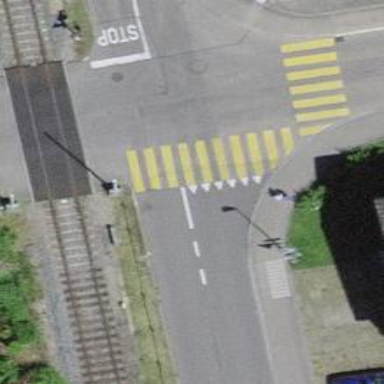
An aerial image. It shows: Zebra crossing on the road.